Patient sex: M
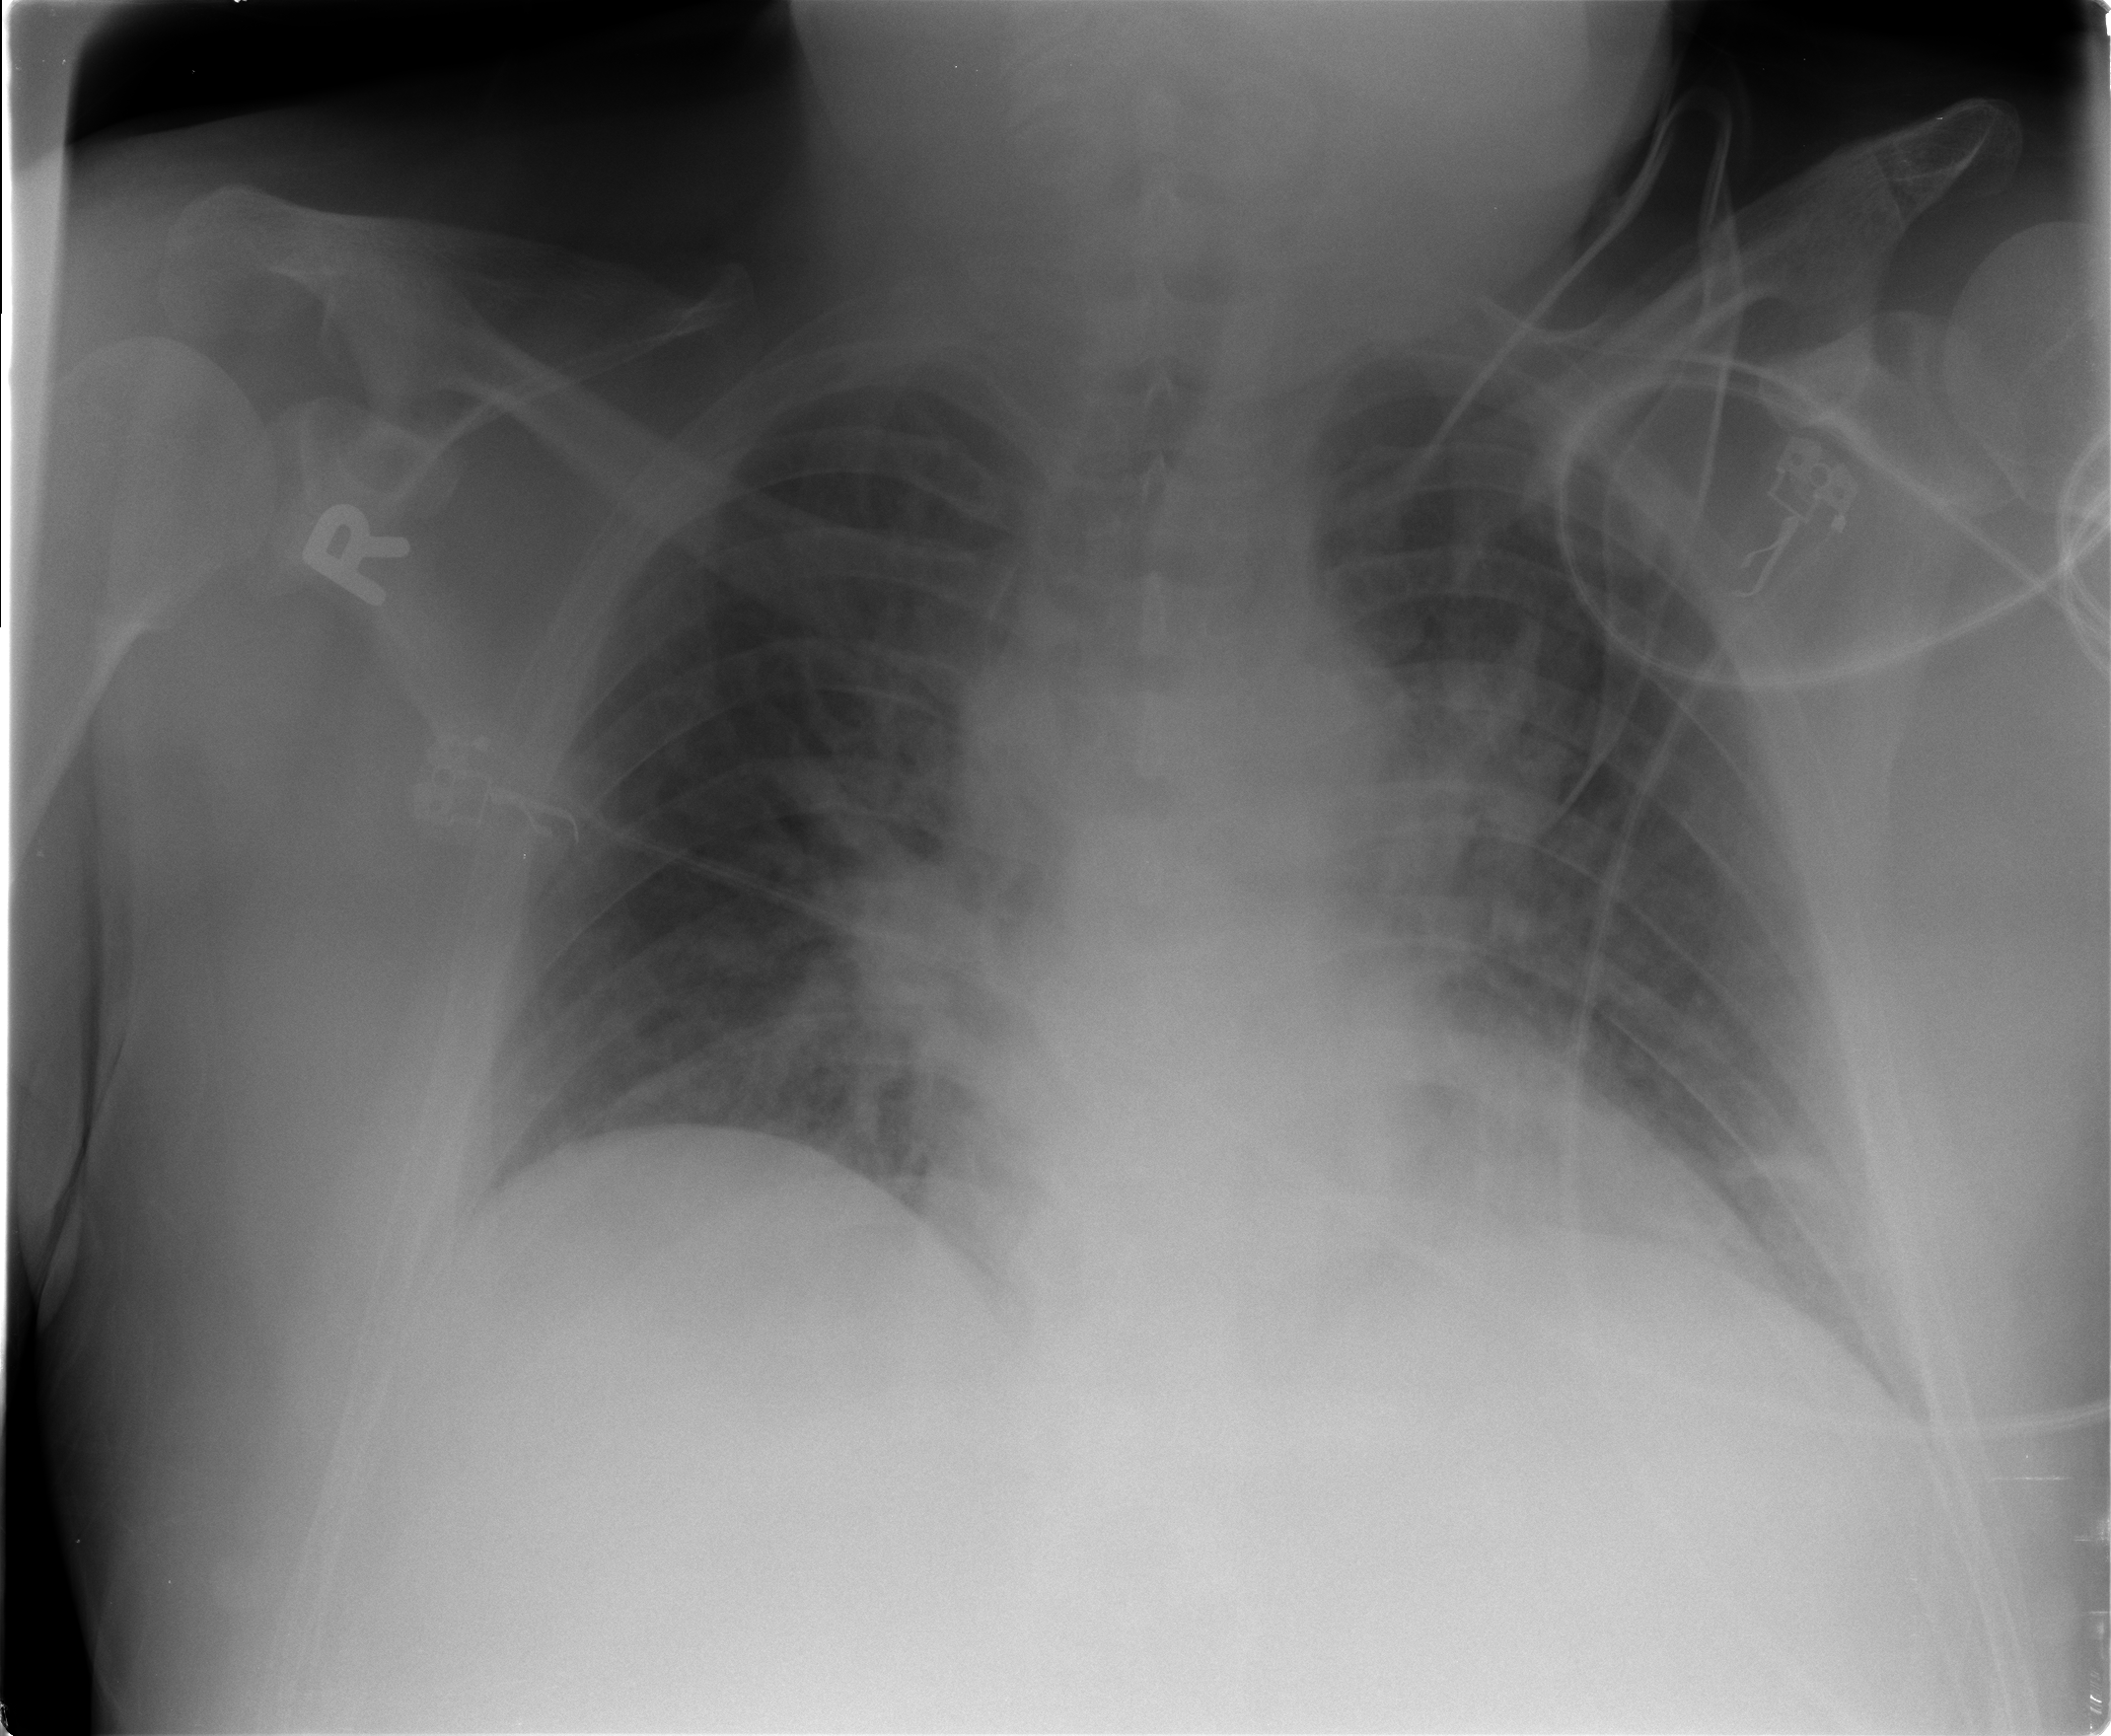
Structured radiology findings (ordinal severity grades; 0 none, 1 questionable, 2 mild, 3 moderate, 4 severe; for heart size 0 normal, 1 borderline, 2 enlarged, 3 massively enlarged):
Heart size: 0
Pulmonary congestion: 2
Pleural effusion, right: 0
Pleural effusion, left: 0
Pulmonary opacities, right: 0
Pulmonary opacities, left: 0
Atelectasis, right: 2
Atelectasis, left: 2